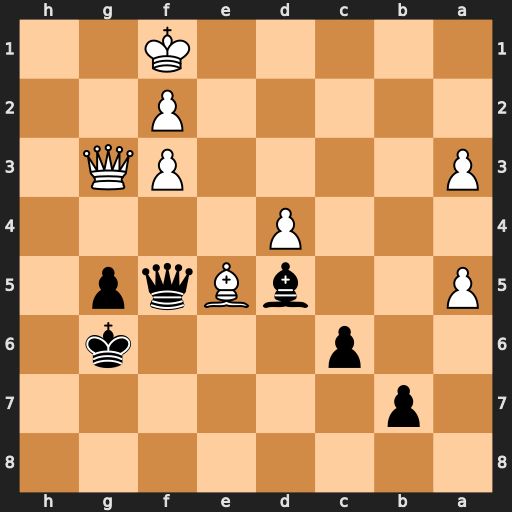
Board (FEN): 8/1p6/2p3k1/P2bBqp1/3P4/P4PQ1/5P2/5K2
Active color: b
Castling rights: -
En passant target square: -
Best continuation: Bxf3 Qxf3 Qxf3